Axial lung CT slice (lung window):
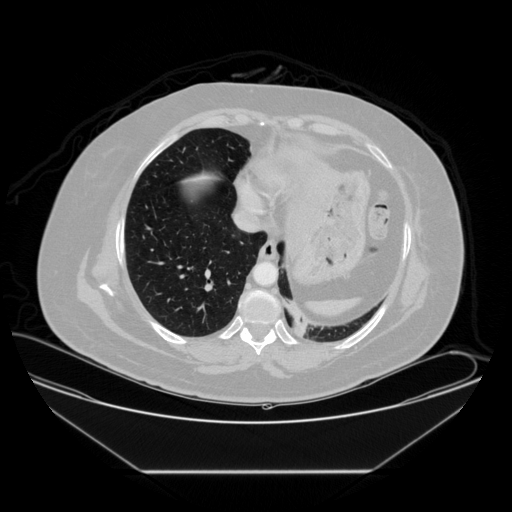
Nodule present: no